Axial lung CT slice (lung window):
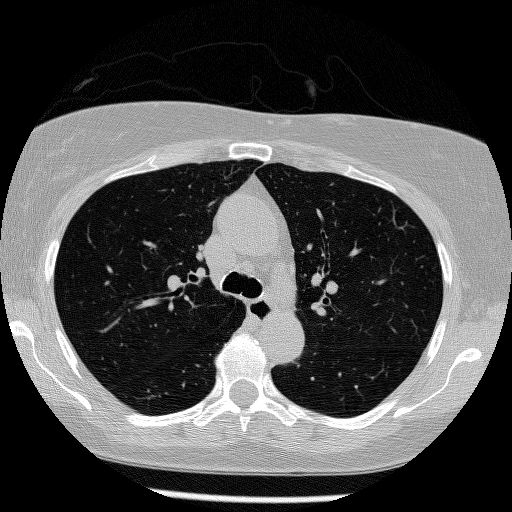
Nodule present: no